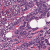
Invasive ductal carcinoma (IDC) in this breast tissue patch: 1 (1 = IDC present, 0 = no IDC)